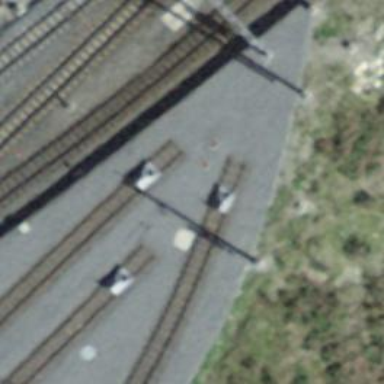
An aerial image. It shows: Railway buffer stop.